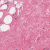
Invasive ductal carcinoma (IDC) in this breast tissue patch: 0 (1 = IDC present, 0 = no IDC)